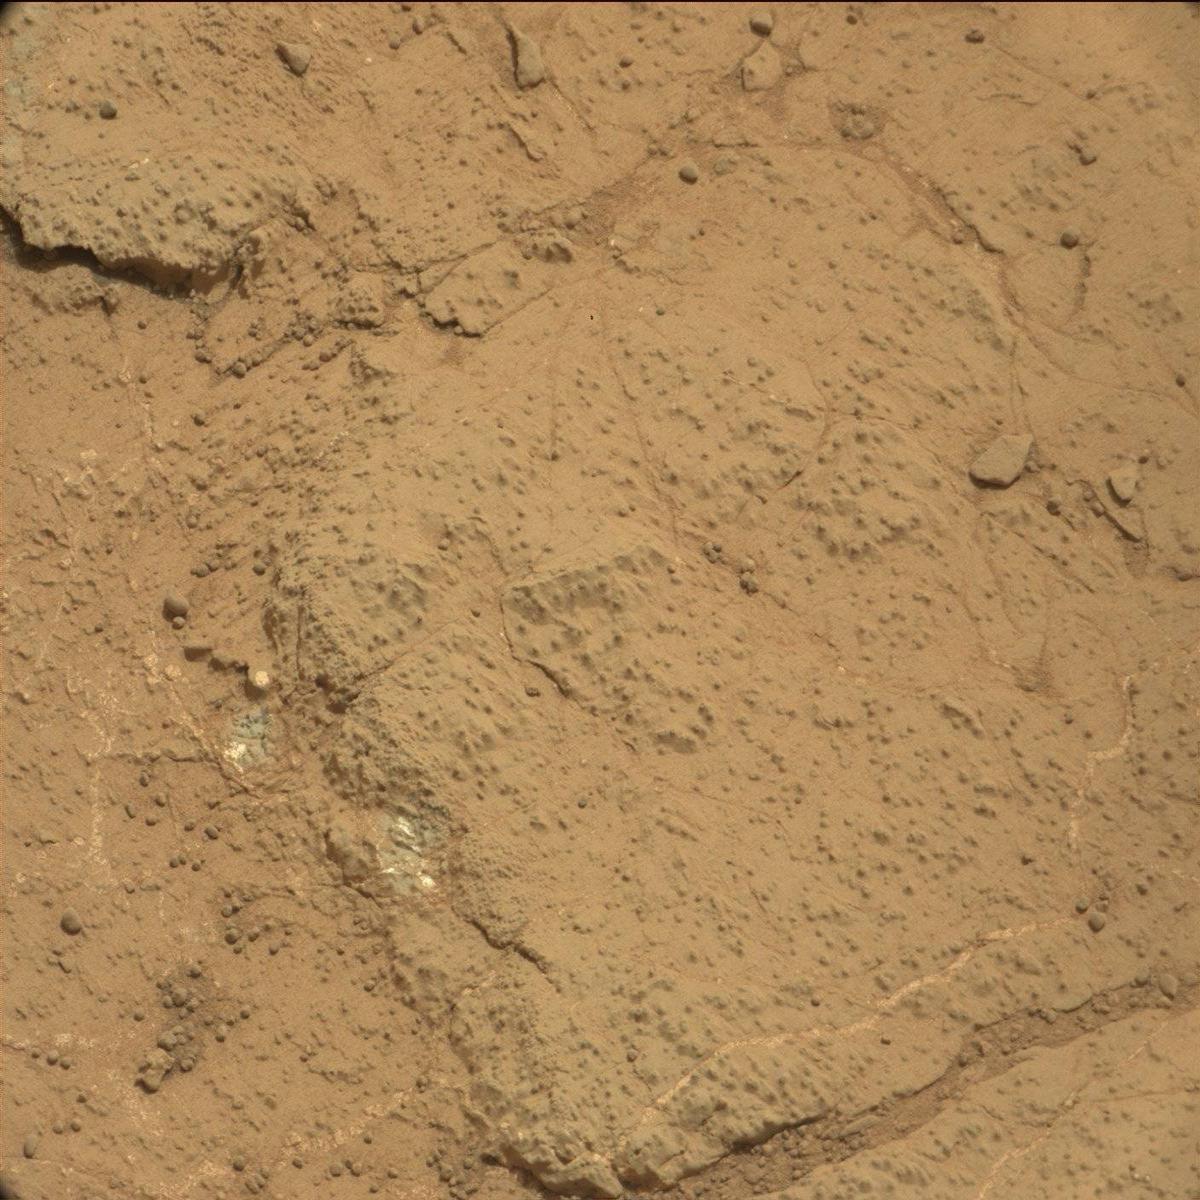
Terrain classes present: Bedrock, Rock, Sand / Soil